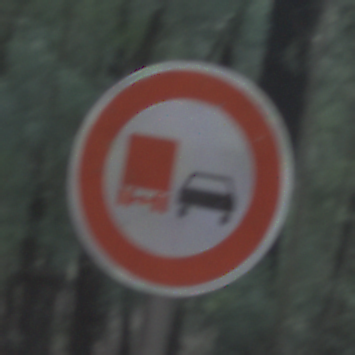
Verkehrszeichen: UeberholverbotKraftfahrzeuge
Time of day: SunriseSunset
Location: Outdoor (Nature)
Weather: NotSpecified
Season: Autumn
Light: Natural